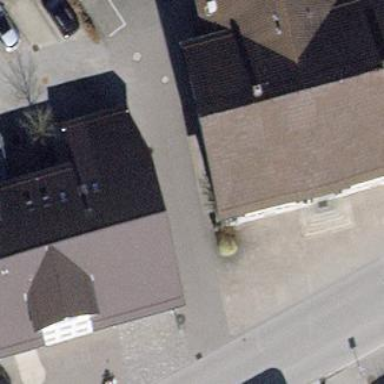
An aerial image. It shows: Building with tile roof.